Interaction volume radius: 5 \u00c5
Interaction volume height: 20 \u00c5
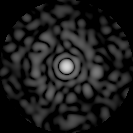
Disorder parameter: 0.8451